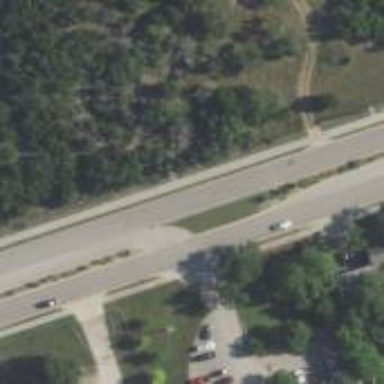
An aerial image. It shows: Asphalt road at the secondary link level.